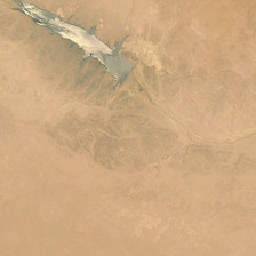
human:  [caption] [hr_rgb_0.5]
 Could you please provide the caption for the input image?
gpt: There is a triangular green gray pond in the desert, with white shade.

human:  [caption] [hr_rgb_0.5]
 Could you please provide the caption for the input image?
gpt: A triangular green green pond with white shadows is in the desert.

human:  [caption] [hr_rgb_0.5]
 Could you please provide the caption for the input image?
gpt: a light colored hill stands in this yellow desert .

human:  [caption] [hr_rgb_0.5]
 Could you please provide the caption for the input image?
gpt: The hill lies in the middle of the desert.

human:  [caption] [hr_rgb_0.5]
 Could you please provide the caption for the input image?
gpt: The hill is in the center of the desert.